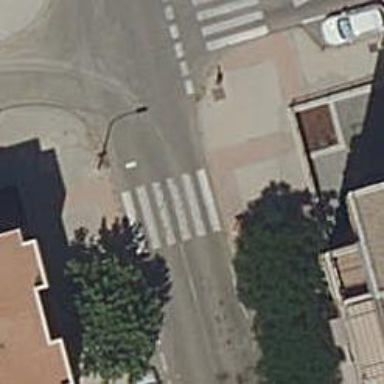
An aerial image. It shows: Zebra crossing on the road.